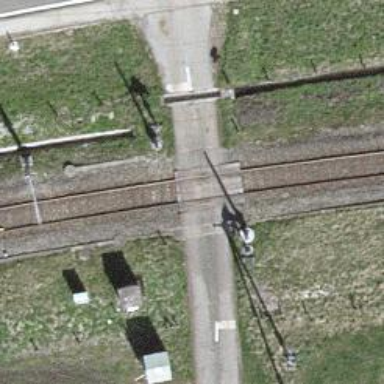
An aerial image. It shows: Railway level crossing.